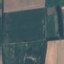
Land use / land cover class: AnnualCrop